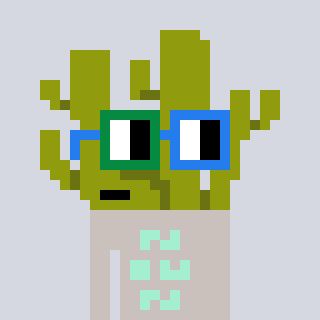
a pixel art character with square green and blue glasses, a cactus-shaped head and a foggrey-colored body on a cool background